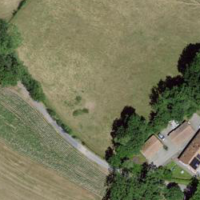
EUNIS habitat code: 52
Species observed at this site:
Plantago media
Prunus avium
Ajuga genevensis
Lampyris noctiluca
Euonymus europaeus
Salvia pratensis